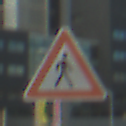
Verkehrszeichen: FussgaengerLinks
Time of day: MorningAfternoon
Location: Outdoor (Urban)
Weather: PartlyCloudy
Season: NotSpecified
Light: Natural